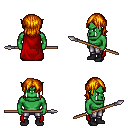
a pixel art fantasy rpg character, male body template, orc, green skin, red cape, metal pants, dark blonde long bangs hairstyle, black shoes, spear, four views (front, back, left, right), 2x2 character sprite sheet, small pixel art, hard edges, no anti-aliasing